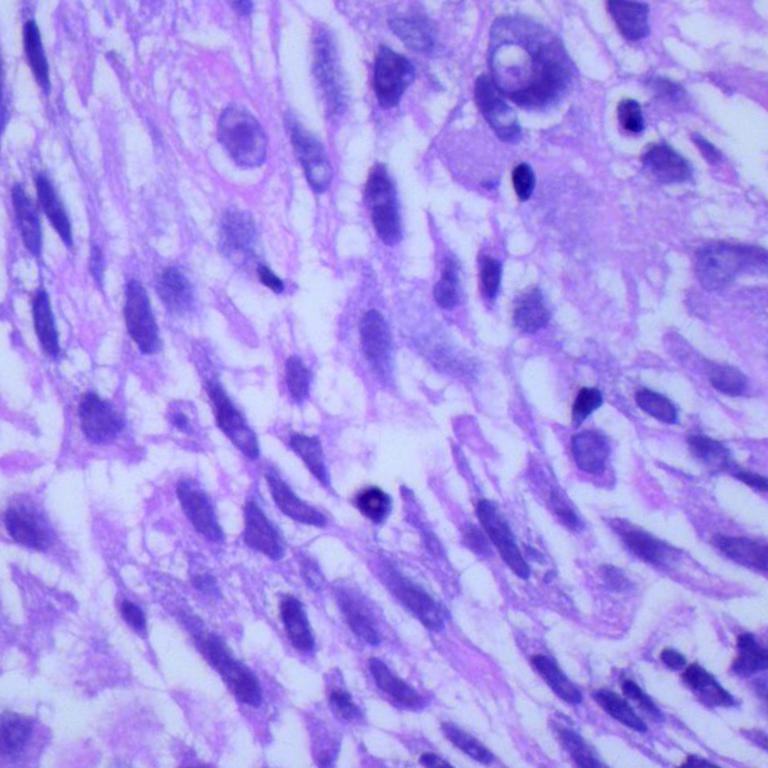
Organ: lung
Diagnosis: squamous carcinomas